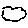
Label: cloud